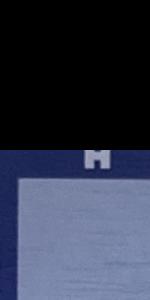
Label: Empty